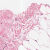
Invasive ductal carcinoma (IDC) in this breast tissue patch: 0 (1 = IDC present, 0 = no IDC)